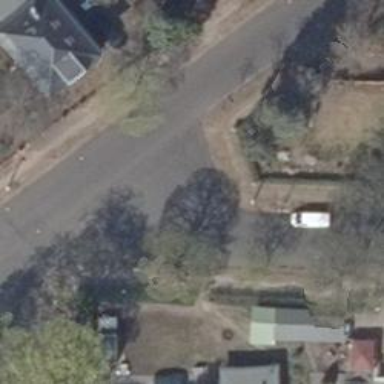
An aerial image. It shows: Residential road with asphalt surface and sidewalks on both sides.